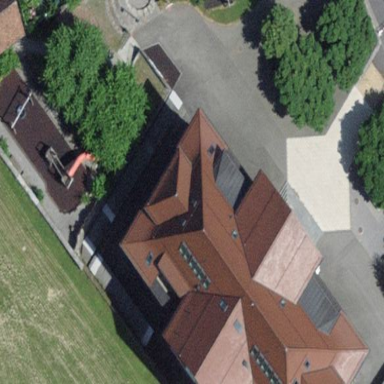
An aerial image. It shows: School.